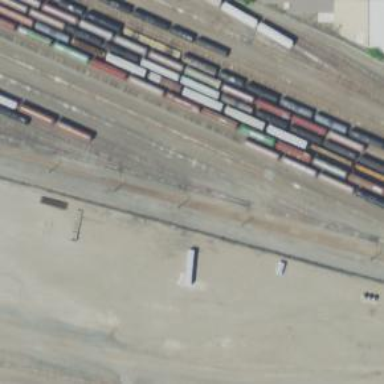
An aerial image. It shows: Railway siding for service.